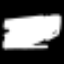
Label: palm tree